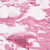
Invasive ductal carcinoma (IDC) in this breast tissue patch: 0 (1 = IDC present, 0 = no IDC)